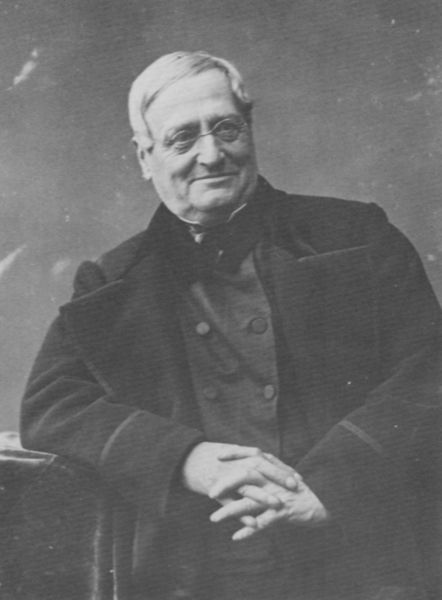
Titel: Henri Monnier (1805-1877), Dramatiker, Maler und Schauspieler
Künstler: Atelier Nadar
Institution: unbekannt
Schlagwörter: kopf, mann, weiß, finger, frisur, grau, haar, hintergrund, mund, nase, schwarz, stirn, stuhl, rock, schleife, alt, anzug, hemd, jacke, arm, augen, falten, gesicht, kragen, samt, silber, stehen, ärmel, bildnis, herr, hände, portrait, porträt, brüstung, kirche, haare, mantel, pose, stehend, stoff, kinn, ohren, rechts, scheitel, schultern, rund, lächeln, ruhe, lehne, lehrer, bank, gefaltet, dichter, seitenscheitel, glanz, halstuch, angelehnt, maler, aufstützen, knöpfe, fliege, gehrock, knopfleiste, revers, weste, foto, fotografie, photographie, lachen, alter, schwarz-weiß, künstler, vatermörder, brille, stehkragen, heiter, grinsen, photo, verschränkt, selbstportrait, gefaltete hände, antik, leder, aufgestützt, pastor, knopfreihe, halsbinde, freundlich, anlehnen, porträit, fotographie, opa, aufschlag, schwarz/weiß, bauplan, professor, zufrieden, schulterpolster, rever, milchig, verblichen, fotograf, mantelaufschlag, lächelt, anlehne, gelassenheit, gütiger mann, wasenfalten, schulmeister, mann#, opporträt